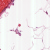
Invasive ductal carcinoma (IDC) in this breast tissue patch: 0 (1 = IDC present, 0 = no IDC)